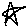
Label: star